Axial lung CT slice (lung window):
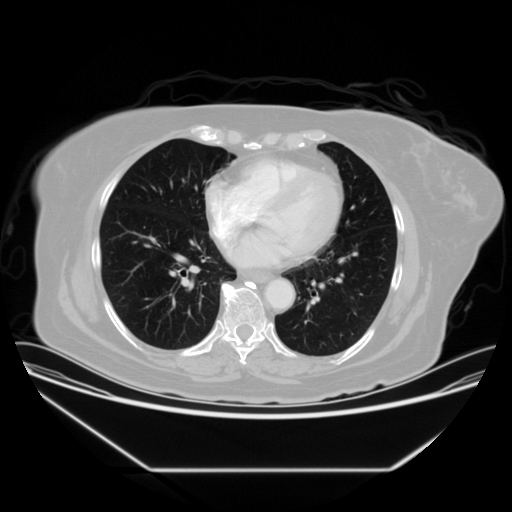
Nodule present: no